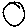
Label: circle